Question: I'm trying to style my submit button for my form. I was looking into the 'button' tag, and adding in my CSS style, but the button still has a horrible default style.
This is what I have so far:
'''
<button name="visit_return_button" id="visit_return_button" type="submit" class="visit_return_button">
Increase
</button>
'''
My css style is working, but I also get a nasty looking border and background colour. I was looking into JavaScript too, but I don't like the idea that not all browsers have JS active.
Below is an image of the button, the top one is what it looks like, the bottom one is what its suppose to look like:

Here is my CSS:
'''
#visit_return_button{
width:90px;
height:30px;
position:absolute;
background-image: url(image/build_button.png);
background-repeat: no-repeat;
/*font-family: Tahoma, Geneva, sans-serif;*/
font-size: 14px;
font-weight: normal;
color: #FFF;
text-align: center;
/*margin: auto;*/
padding-top: 10px;
margin-top:-20px;
}
'''
Would appreciate any help, thanks
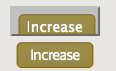
Answer: You can easily make your button through CSS3 Border-Radius property:-
'''
#visit_return_button{
background-color:#9C8C42;
border: 2px solid #91782c;
color: #FFF;
text-align: center;
-webkit-border-radius: 4px;
-moz-border-radius: 4px;
border-radius: 4px;
padding: 10px;
}
'''
'''
<button id="visit_return_button" type="submit">Increase</button>
'''
demo:- <URL>